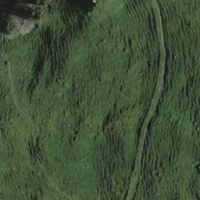
EUNIS habitat code: 25
Species observed at this site:
Astrantia major